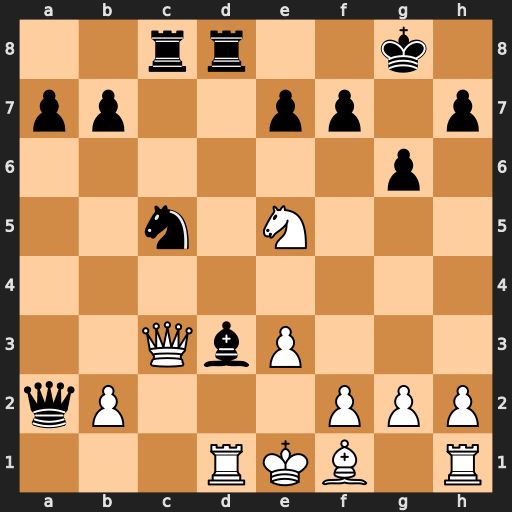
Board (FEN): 2rr2k1/pp2pp1p/6p1/2n1N3/8/2QbP3/qP3PPP/3RKB1R
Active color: w
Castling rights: K
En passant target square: -
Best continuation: Nxd3 Nxd3+ Rxd3 Rxc3 Rxd8+ Kg7 bxc3